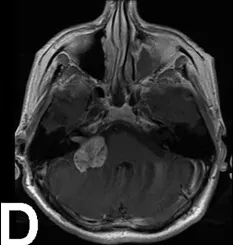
Images show treatment results in a 53-year old male with right facial nerve and abducens nerve pareses and right-sided deafness, after a partial VS removal. Magnetic resonance T1WI images with contrast enhancement show the brain. Before.
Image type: radiology (mri)